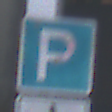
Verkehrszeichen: Parken
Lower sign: HinweisDurchSinnbild18
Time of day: MorningAfternoon
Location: Outdoor (Suburban)
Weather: Overcast
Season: NotSpecified
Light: Natural